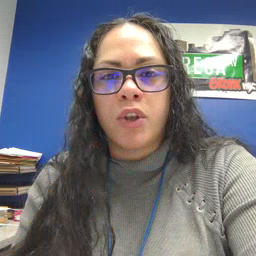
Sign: underwear